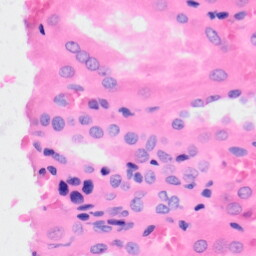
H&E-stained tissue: Kidney